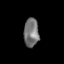
Tissue: lung
Cell type: Epithelial cells
Senescence score: 0.1806
Nuclear area (px): 419
Mean DAPI intensity: 117.368